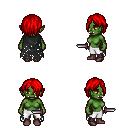
a pixel art fantasy rpg character, female body template, orc, green skin, black tattered cape, white pants, red bangs hairstyle, maroon shoes, dagger, four views (front, back, left, right), 2x2 character sprite sheet, small pixel art, hard edges, no anti-aliasing